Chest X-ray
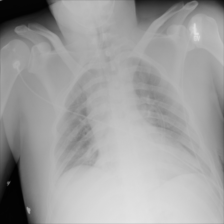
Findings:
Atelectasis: negative
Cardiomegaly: negative
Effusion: negative
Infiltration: negative
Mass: negative
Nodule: negative
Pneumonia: negative
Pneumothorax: negative
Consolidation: positive
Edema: negative
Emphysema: negative
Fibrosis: negative
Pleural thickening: negative
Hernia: negative